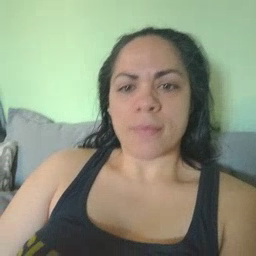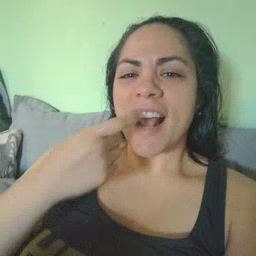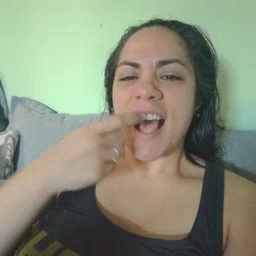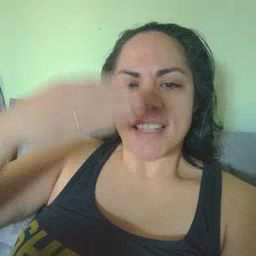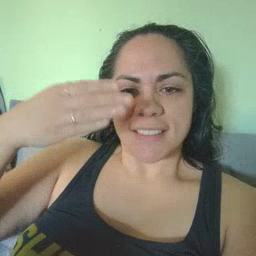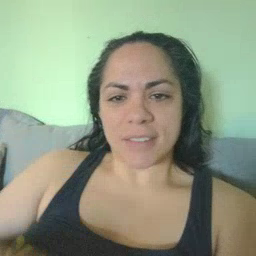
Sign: glasswindow